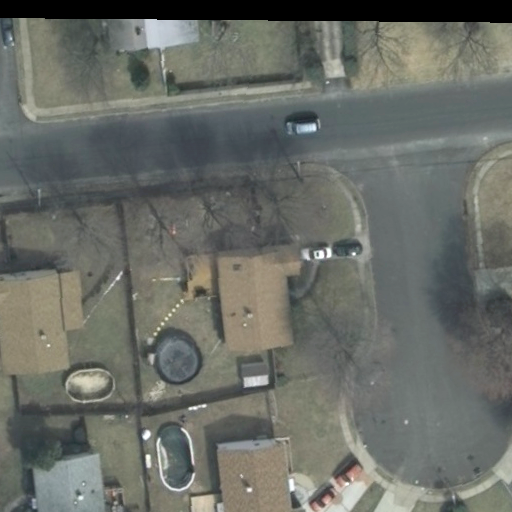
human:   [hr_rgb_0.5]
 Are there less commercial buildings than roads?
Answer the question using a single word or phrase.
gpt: yes

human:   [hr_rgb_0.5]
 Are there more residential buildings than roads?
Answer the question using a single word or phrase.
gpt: yes

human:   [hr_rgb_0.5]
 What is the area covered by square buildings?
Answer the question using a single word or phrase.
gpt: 0m2

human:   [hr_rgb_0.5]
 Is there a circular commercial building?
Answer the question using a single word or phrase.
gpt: no

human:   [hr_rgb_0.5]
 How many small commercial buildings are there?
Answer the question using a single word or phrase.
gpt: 0

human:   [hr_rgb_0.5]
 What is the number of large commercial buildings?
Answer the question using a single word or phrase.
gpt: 0

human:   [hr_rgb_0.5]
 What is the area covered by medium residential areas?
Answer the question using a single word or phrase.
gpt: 0m2

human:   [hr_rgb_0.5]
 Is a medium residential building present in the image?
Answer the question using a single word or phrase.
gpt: yes

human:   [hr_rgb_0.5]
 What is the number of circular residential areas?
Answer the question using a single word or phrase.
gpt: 0

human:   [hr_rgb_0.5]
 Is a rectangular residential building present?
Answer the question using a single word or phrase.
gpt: yes

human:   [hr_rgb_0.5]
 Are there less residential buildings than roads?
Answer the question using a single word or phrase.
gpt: no

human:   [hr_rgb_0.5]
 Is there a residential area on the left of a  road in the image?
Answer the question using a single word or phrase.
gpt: yes

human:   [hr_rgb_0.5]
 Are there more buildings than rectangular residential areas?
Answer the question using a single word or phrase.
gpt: yes

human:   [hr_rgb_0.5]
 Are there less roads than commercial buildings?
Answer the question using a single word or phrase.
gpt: no

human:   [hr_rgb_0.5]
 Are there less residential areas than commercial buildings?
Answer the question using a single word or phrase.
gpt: no

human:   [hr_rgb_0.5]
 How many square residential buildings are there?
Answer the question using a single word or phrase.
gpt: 0

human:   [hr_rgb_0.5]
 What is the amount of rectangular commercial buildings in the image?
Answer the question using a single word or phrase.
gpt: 0

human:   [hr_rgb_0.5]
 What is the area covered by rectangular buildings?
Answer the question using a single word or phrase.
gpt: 239m2

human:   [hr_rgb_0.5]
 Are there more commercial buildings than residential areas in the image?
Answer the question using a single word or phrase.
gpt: no

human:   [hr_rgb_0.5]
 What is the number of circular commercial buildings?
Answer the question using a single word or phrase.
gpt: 0

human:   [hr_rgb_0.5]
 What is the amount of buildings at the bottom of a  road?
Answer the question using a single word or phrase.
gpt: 4

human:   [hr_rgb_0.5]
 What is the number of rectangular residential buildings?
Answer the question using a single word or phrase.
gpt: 2

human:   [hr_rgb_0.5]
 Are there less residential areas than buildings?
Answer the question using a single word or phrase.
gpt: yes

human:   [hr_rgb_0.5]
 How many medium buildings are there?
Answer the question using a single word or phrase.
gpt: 4

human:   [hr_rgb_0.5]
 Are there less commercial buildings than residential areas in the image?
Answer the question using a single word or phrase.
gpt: yes

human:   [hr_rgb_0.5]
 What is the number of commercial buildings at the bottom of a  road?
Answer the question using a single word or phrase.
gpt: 0

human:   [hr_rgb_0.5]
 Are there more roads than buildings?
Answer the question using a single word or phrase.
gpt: no

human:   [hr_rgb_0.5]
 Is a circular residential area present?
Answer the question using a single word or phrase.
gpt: no

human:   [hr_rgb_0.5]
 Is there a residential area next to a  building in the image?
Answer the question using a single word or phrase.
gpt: yes

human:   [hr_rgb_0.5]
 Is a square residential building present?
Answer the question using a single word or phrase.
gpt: no

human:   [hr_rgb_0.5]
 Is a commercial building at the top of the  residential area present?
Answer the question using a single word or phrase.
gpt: no

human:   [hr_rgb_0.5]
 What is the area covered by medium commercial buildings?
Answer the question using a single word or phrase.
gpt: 0m2

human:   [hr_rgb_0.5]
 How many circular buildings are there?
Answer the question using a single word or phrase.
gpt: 0

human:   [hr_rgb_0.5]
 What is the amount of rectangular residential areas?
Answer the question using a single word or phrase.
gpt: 1

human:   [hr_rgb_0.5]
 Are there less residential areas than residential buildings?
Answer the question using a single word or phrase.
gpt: yes

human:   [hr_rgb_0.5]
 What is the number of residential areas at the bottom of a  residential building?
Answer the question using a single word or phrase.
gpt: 1